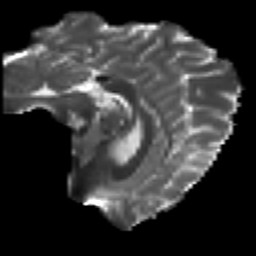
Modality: T2w
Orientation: sagittal
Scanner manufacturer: ge
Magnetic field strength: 3 T
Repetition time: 7.98 s
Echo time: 0.0701 s